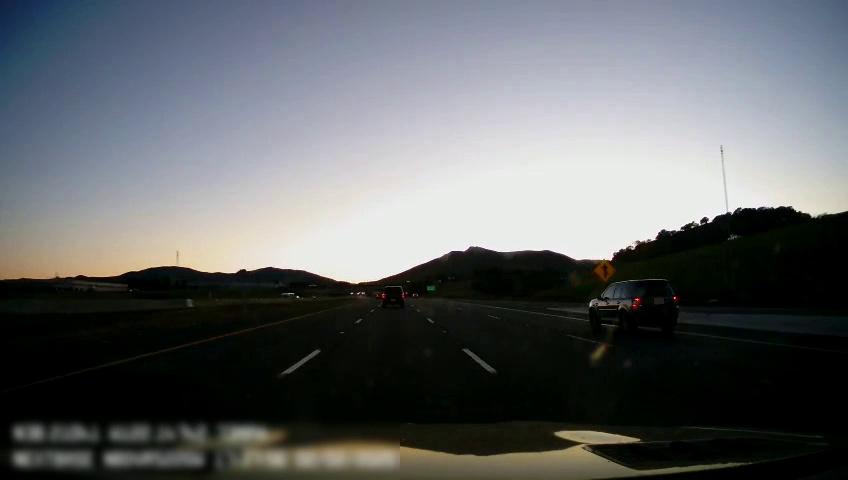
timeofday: Dusk/Dawn/Twilight
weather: Sunny
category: Drivable Space
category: Vehicles | Other LV
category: Vehicles | Car
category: Vehicles | SUV
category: Lanes | Alternate Lane
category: Lanes | Current Lane
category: Lanes | Current Lane
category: Lanes | Alternate Lane
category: Lanes | Alternate Lane
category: Traffic | Signs